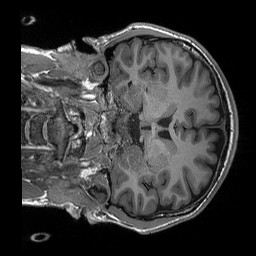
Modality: T1w
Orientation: coronal
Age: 24
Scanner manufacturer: siemens
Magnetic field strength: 3 T
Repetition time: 2.3 s
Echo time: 0.00296 s